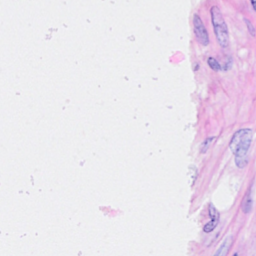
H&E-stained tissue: Breast